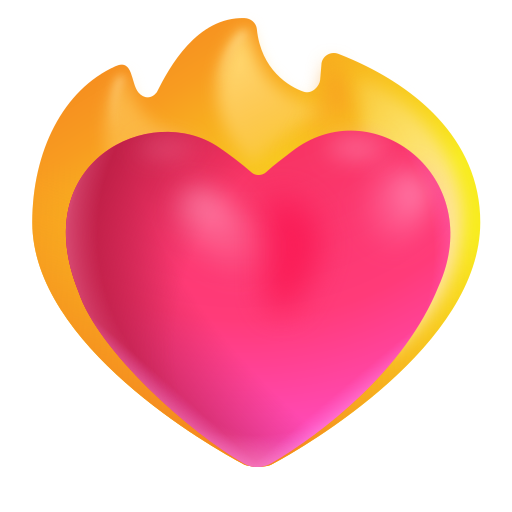
heart on fire color